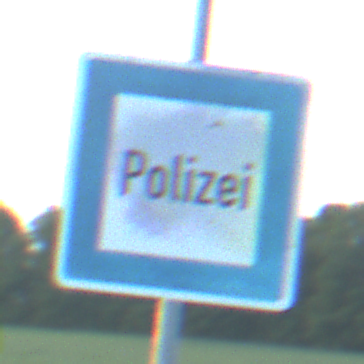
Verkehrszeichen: Polizei
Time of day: SunriseSunset
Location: Outdoor (Nature)
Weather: PartlyCloudy
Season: NotSpecified
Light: Natural